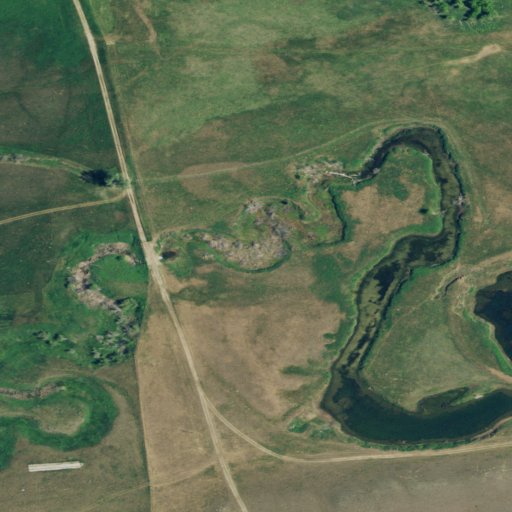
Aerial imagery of valley in Montana named Bear Gulch containing herbaceous wetlands, grassland, shrub, pasture, and open water